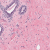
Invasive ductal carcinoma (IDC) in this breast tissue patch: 0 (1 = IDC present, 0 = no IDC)